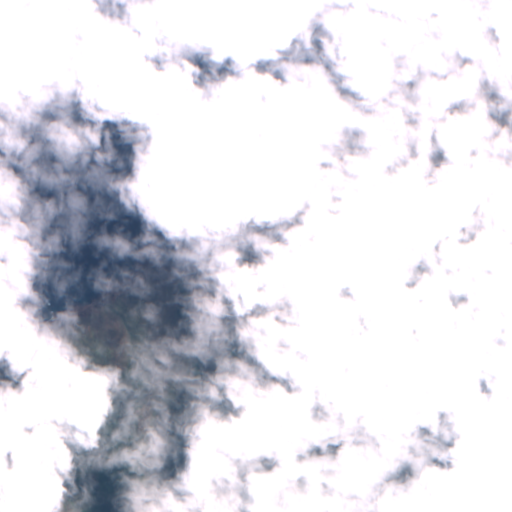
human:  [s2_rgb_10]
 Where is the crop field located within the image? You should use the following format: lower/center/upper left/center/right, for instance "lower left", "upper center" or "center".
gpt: The crop field is located in the lower center of the image.
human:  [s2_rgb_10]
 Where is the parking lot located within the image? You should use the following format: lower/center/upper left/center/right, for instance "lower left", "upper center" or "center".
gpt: The parking lot is located in the lower right of the image.
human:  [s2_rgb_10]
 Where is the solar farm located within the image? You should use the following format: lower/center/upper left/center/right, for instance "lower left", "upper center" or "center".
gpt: The solar farm is located in the upper right of the image.
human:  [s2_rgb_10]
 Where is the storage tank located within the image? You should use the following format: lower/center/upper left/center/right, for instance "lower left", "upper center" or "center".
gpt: The storage tank is located in the upper right of the image.
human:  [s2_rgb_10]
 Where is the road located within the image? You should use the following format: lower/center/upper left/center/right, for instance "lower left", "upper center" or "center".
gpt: There is no road in the image.